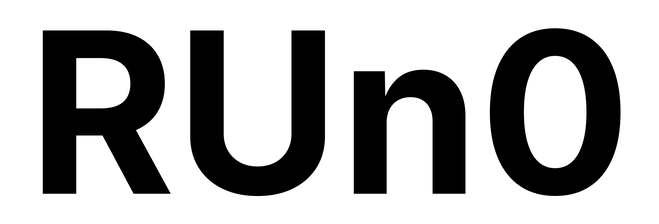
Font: Inter_Bold